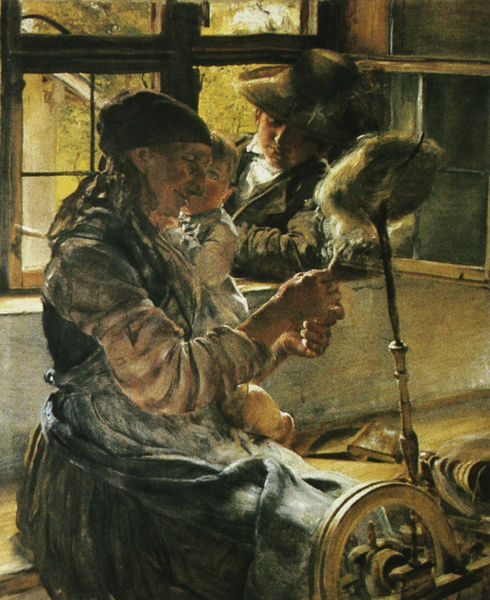
Titel: Grossmutter mit ihren Enkeln in Tiroler Stube
Künstler: Clara von Rappard
Institution: Privatbesitz
Schlagwörter: baum, blau, blätter, feder, gemälde, mann, schatten, weiß, bäume, gelb, grün, ocker, sitzen, braun, fenster, frau, glas, grau, hell, hintergrund, holz, hut, kleid, licht, nase, profil, raum, schwarz, szene, türkis, zimmer, blick, dach, gebäude, haus, tuch, beige, alt, anzug, hemd, mütze, wand, alte, arm, bluse, falten, gesicht, holland, hände, innenraum, portrait, porträt, sonne, boden, gewand, interieur, realismus, stoff, drei, familie, innen, kind, mutter, pflanzen, arbeit, bauern, genre, kinder, garten, lächeln, schürze, sommer, ruhe, parkett, stab, zuschauer, jungen, knaben, arbeiten, bäuerin, sonnenlicht, dorf, giebel, sprossenfenster, herbst, baby, speichen, bank, rad, lehnen, draussen, kopftuch, wolle, glanz, stube, faden, junge, graun, lachen, katze, maschine, knabe, buch, fensterkreuz, fensterrahmen, sprossen, jungs, scheibe, grinsen, biedermeier, handwerk, werkstatt, junger mann, zwirbeln, fensterbank, sonnenschein, fensterbrett, holzbank, geöffnet, oma, sitzbank, garn, grossmutter, öffnungsflügel, spindel, spinnen, spinnrad, rocken, spinnerin, schnurren, spule, spinne, flachs, rochen, roggen, arbeietn, ausblich, bauegen, fenterflügel, hineinschauen, kneul, reinschauen, schafswolle, spinene, spinnroggen, üffnung, pinnrocken, +tuch, rogen